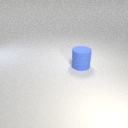
large blue rubber cylinder